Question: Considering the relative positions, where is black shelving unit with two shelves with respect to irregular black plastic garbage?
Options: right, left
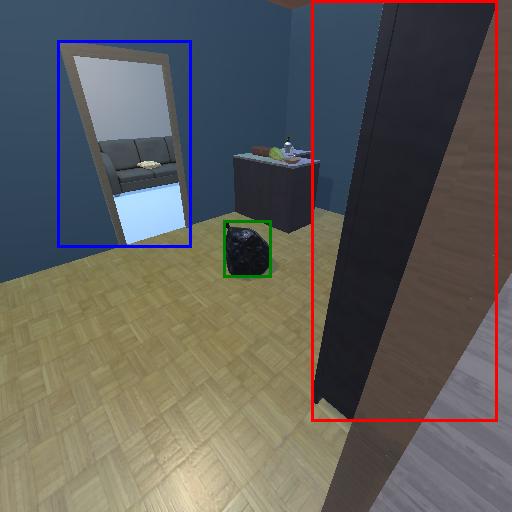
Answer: right